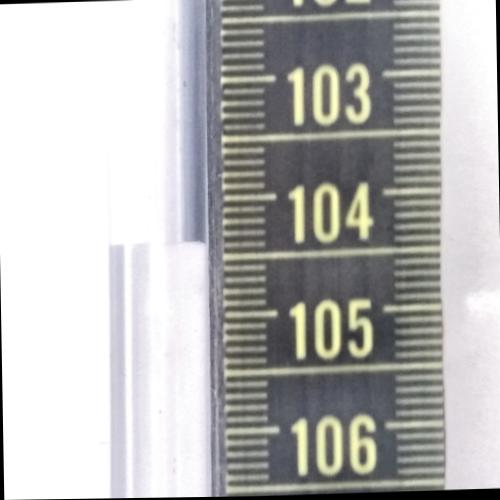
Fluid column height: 104.4 cm